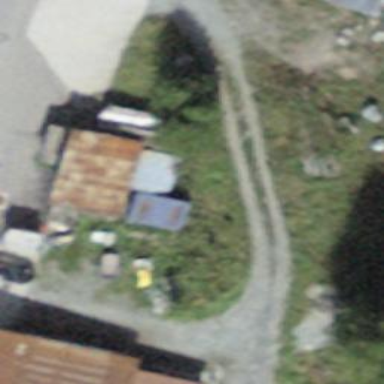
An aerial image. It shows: Shed.